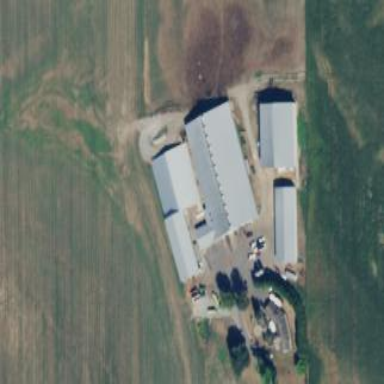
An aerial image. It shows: Farmyard area.